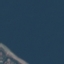
Label: SeaLake